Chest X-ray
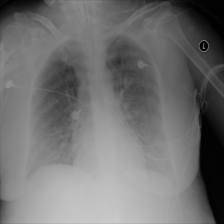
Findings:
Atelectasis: negative
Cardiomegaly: negative
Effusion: negative
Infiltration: positive
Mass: negative
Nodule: negative
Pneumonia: negative
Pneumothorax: negative
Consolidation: negative
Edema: negative
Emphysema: negative
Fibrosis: negative
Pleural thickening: negative
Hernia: negative